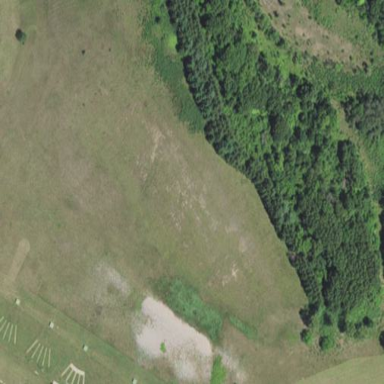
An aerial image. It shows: Shooting ground designated for leisure land activities. There is shooting range located here.